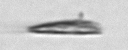
Label: fiber